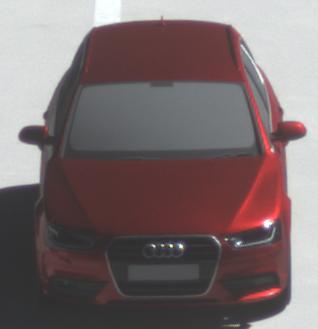
Make: Audi
Model: A4 Avant 1.8 TFSI
Detailed model: A4 (B8) Avant
Model produced from: 2012/02
Model produced until: 2015/04
Doors: 5
Color: red
Road condition: dry road
Daytime: midday
Contrast: high contrast